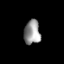
Tissue: lung
Cell type: Myeloid cells
Senescence score: 0.5999
Nuclear area (px): 387
Mean DAPI intensity: 149.395